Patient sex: F
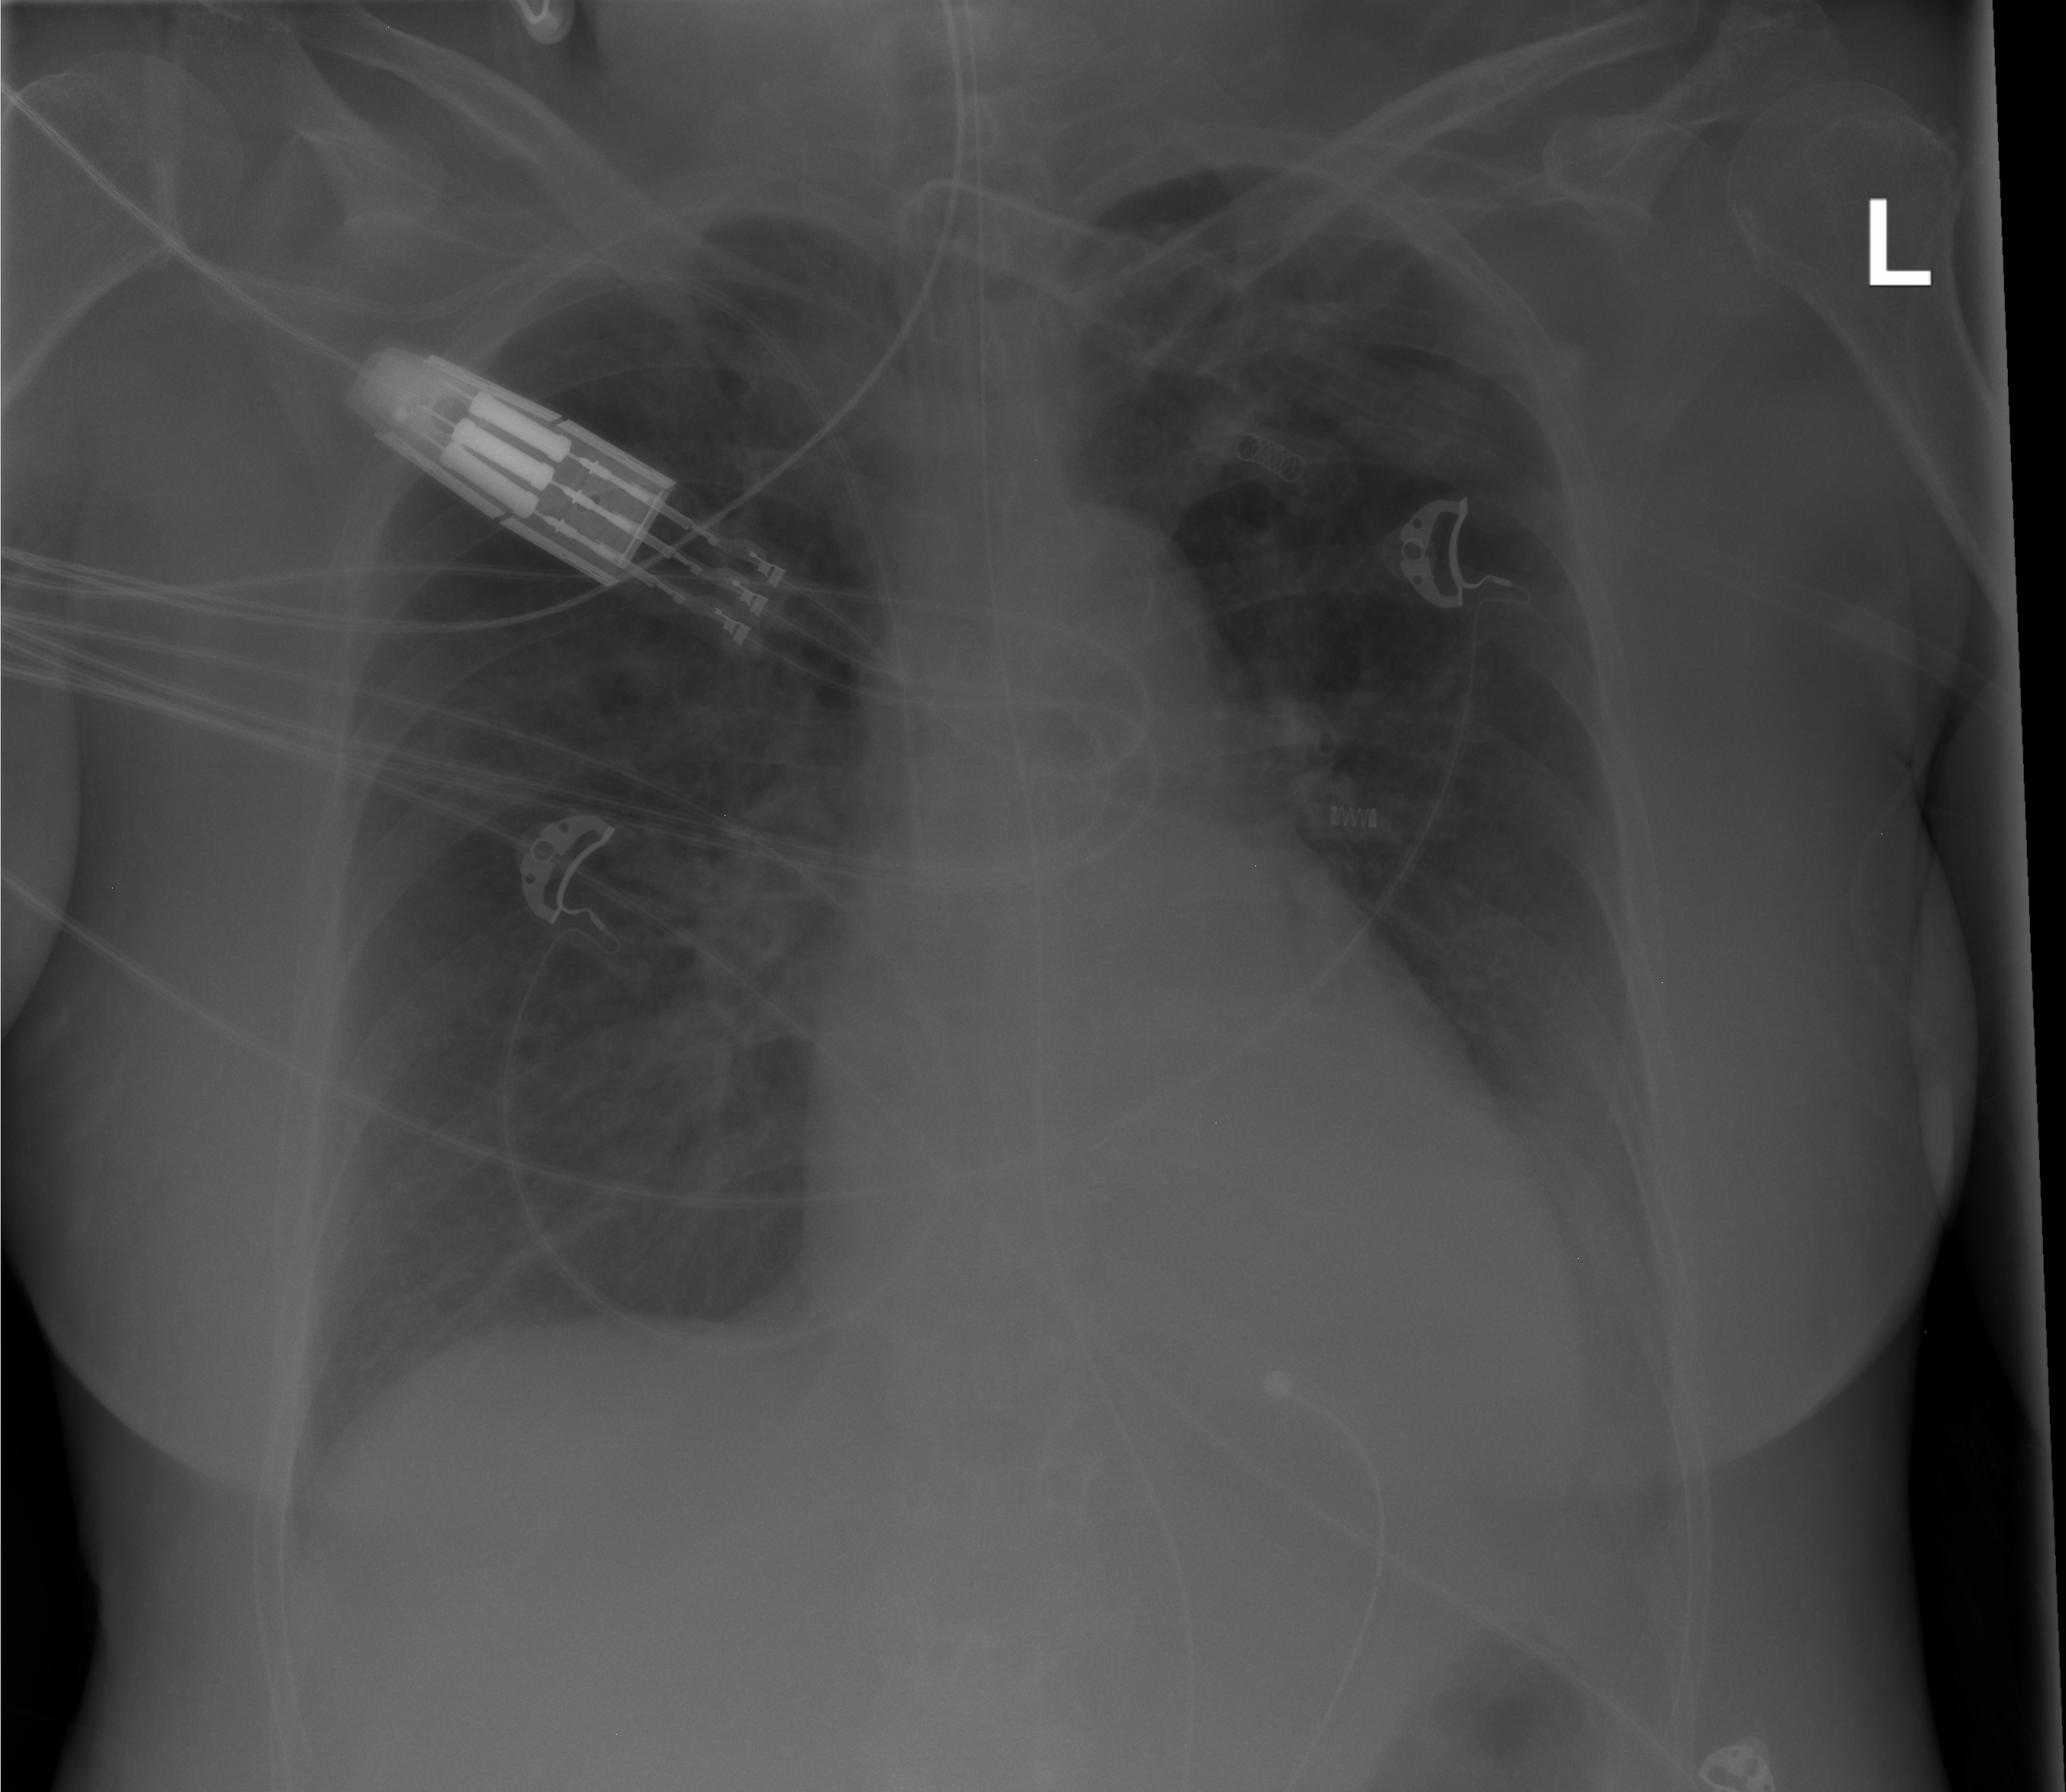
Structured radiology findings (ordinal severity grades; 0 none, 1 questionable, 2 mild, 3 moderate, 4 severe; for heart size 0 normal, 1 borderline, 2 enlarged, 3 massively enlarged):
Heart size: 0
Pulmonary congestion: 0
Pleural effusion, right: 2
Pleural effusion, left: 2
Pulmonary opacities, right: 0
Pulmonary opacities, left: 0
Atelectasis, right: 2
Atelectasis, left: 2